Question: I have a 'Div' which has 'display:table'
<URL>

'''
<div class='wrapper'>
<input type="checkbox" class="b" />
<span class="c" >aaa bbb ccc</span>
</div>
'''
And this css :
'''
.wrapper
{
display: table;
border:solid 1px red;
height:40px;
width:200px;
}
.b
{
border:solid 1px green;
display: table-cell;
vertical-align: middle;
}
.c
{
display: table-cell;
vertical-align: middle;
}
'''
As you can see - Both '.b' and '.c' has 'display: table-cell; vertical-align: middle;'
Why does the 'checkbox' is not aligned vertically while the 'span' is ?
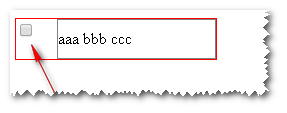
Answer: You need to inherit the height from your table down to your table cells:
'''
.wrapper
{
display: table;
border:solid 1px red;
height:40px;
width:200px;
}
.b
{
border:solid 1px green;
display: table-cell;
vertical-align: middle;
height: inherit;
}
.c
{
display: table-cell;
vertical-align: middle;
height: inherit;
}
'''
<URL>
The reason is that 'input' elements don't quite behave the same as other inline elements. For some reason, setting a height to the table cell fixes the problem.
The best explanation that I can offer is based on my reading about the CSS Table model
and the generation of missing table elements:
<URL>
In this case, the 'input' element, being a replaced element, cannot be a table cell. As a result, an anonymous table-cell wrapper is generated internally by the CSS engine.
However, the anonymous table-cell does not seem to recognize the the height of the parent table.
If there is a height specified on the element, then the anonymous table-cell applies it.
The best of evidence for this explanation is that the following CSS also gives the same result:
'''
.b
{
border:solid 1px green;
/* display: table-cell; OMIT THIS */
vertical-align: middle;
height: inherit;
}
'''
without the explicit 'display: table-cell' property, the anonymous element will be drawn and the height property is needed to get the vertical alignment to work.